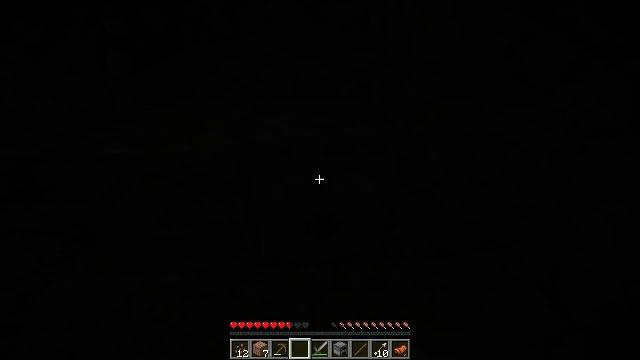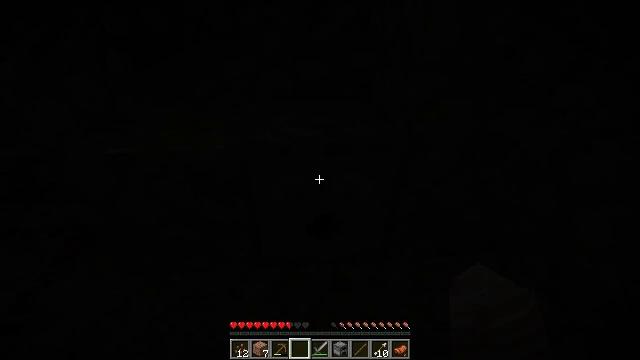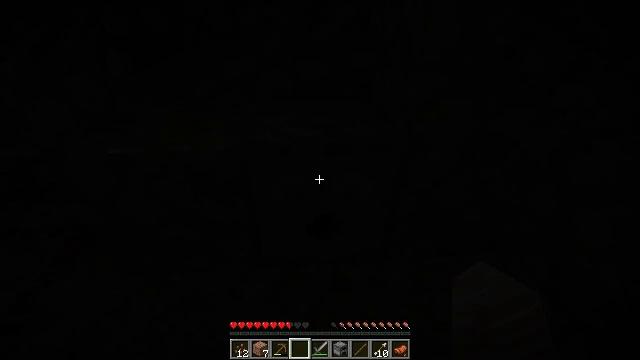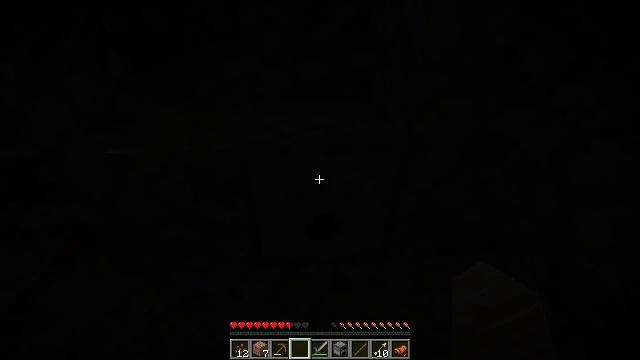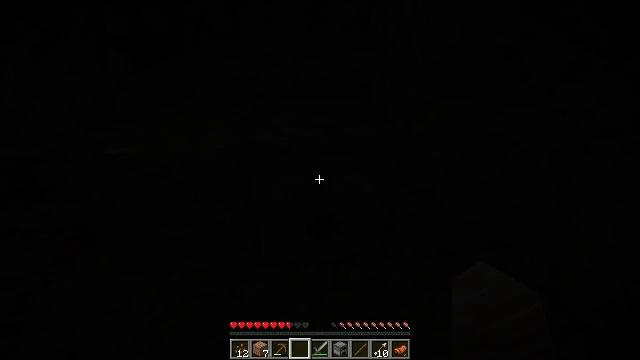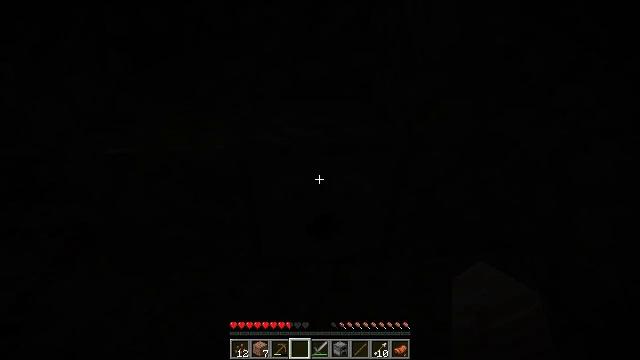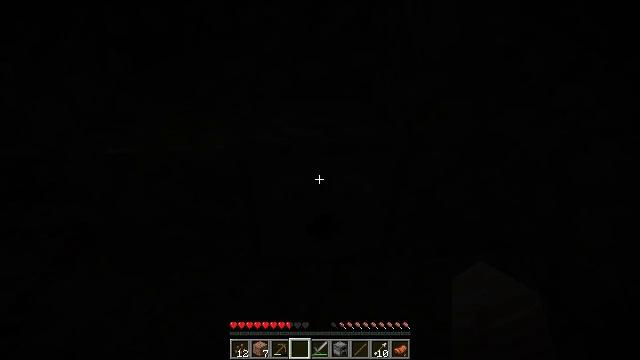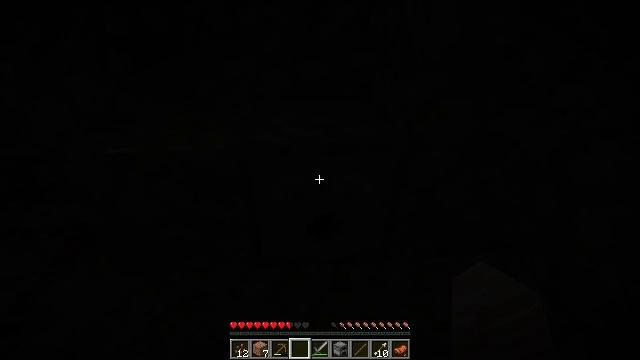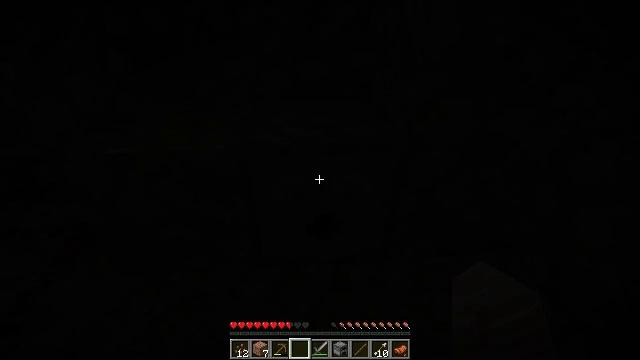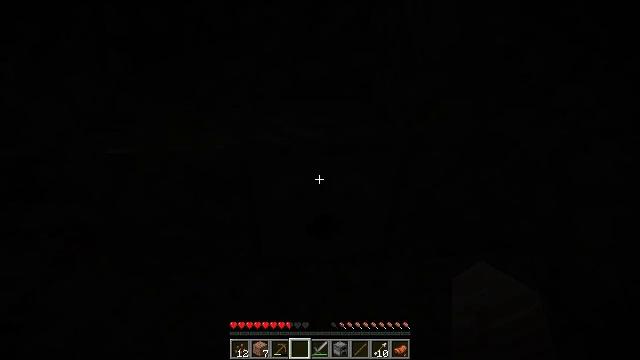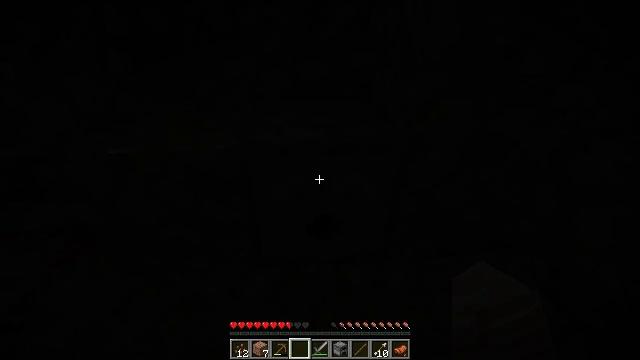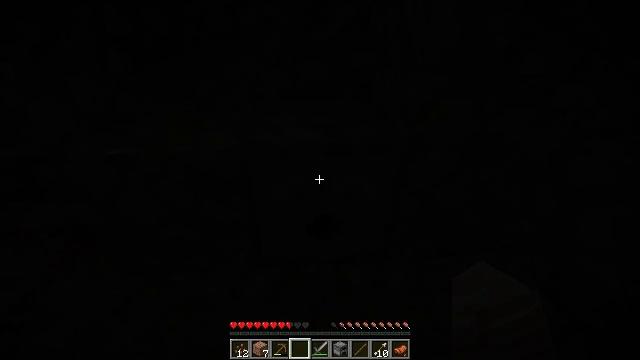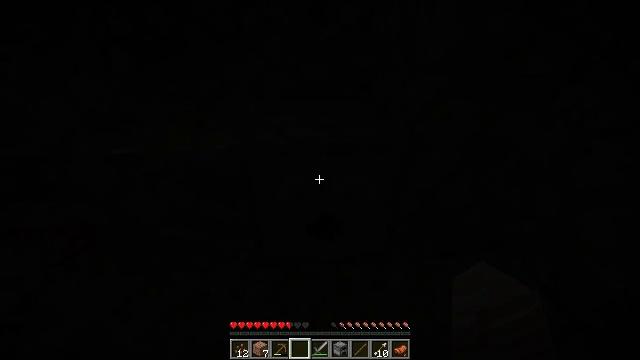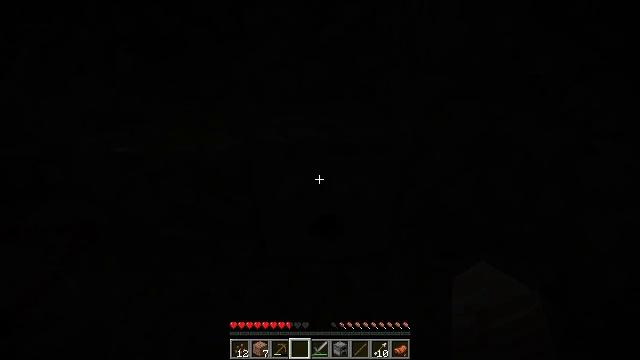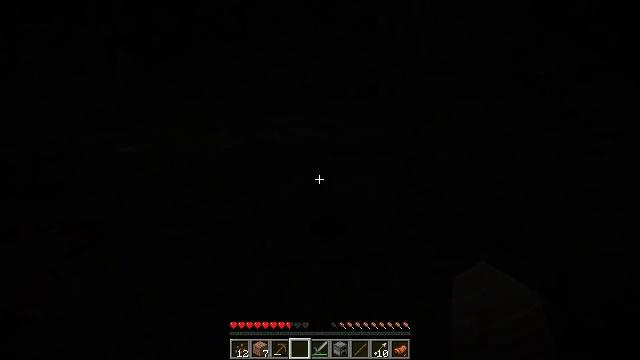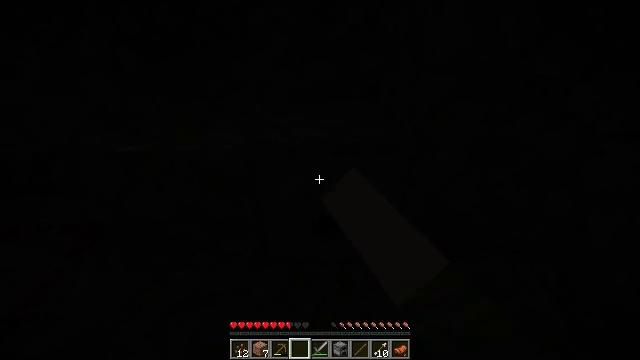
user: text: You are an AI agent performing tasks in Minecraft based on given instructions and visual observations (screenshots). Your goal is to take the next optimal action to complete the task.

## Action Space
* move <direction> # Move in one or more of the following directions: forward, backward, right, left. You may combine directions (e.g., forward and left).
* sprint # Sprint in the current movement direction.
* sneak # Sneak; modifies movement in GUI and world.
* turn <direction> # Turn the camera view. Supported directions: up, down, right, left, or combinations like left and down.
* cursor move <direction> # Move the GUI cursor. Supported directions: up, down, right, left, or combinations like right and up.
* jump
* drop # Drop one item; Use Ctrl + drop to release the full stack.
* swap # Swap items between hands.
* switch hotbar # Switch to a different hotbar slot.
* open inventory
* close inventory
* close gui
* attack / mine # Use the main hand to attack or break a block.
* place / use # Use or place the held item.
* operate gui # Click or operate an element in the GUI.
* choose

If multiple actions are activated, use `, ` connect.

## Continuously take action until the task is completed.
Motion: motion action
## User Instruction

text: Attack the lever to remove it.
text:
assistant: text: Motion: no_op
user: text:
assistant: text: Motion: no_op
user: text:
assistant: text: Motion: no_op
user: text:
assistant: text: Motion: no_op
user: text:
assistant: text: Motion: no_op
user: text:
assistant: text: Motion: no_op
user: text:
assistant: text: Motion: no_op
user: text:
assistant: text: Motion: no_op
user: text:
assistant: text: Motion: no_op
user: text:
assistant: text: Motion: no_op
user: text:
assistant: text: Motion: no_op
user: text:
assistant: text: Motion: no_op
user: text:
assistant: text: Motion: no_op
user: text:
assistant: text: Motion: use / place
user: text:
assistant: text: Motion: use / place
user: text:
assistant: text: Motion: use / place
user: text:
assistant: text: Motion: no_op
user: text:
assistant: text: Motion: no_op
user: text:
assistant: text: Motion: open gui
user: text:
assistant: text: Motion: no_op
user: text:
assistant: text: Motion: no_op
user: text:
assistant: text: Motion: no_op
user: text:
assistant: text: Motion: no_op
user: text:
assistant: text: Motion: no_op
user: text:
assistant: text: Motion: no_op
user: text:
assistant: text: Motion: no_op
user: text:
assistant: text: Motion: no_op
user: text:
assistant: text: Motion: no_op
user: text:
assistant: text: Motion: no_op
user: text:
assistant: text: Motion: no_op